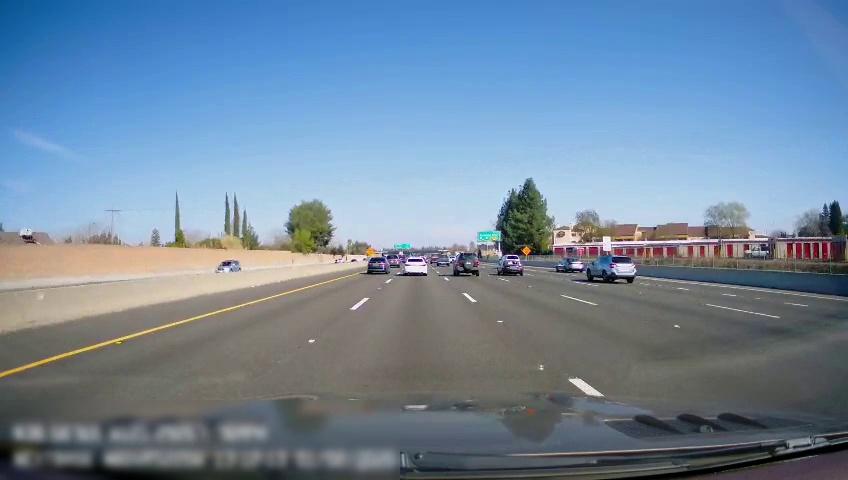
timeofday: Day
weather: Sunny
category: Drivable Space
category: Vehicles | Car
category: Drivable Space
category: Vehicles | Car
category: Vehicles | SUV
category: Vehicles | SUV
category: Vehicles | Car
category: Vehicles | Truck
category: Vehicles | SUV
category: Vehicles | SUV
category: Vehicles | Car
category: Vehicles | Car
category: Lanes | Alternate Lane
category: Lanes | Alternate Lane
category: Lanes | Alternate Lane
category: Lanes | Alternate Lane
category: Lanes | Current Lane
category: Lanes | Current Lane
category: Lanes | Alternate Lane
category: Traffic | Signs
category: Traffic | Signs
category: Traffic | Signs